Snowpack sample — Buffalo Mountain, Silverthorne, Colorado, USA (1/25/25, 10:11 AM MST)
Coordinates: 39.6222, -106.1139
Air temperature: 22 °F
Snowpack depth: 110 cm
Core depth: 10 cm
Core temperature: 46.4 °F
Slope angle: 12°, slope face: 102°
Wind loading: high
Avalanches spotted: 0
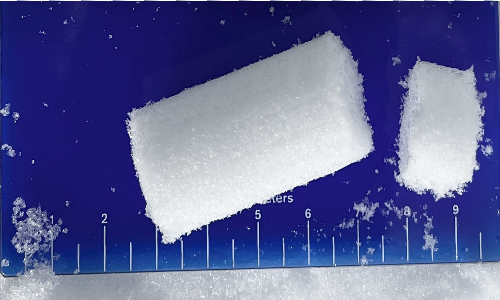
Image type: core
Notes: No avalanches nearby, collected on the outskirts of a fire break 15 meters from the treeline, on way to Buffalo and Red Mountain